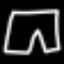
Label: pants